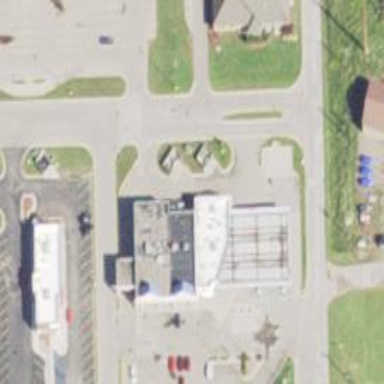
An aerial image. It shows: Convenience shop.